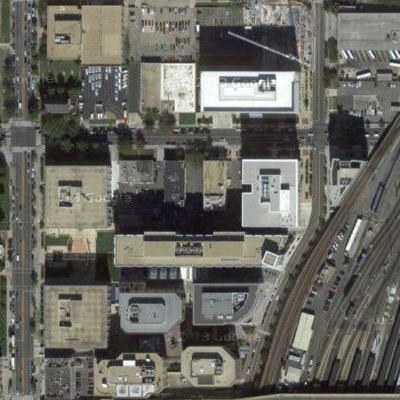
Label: cIndustry